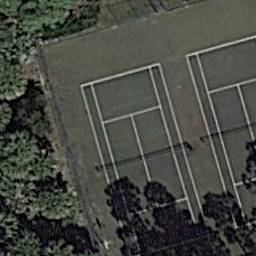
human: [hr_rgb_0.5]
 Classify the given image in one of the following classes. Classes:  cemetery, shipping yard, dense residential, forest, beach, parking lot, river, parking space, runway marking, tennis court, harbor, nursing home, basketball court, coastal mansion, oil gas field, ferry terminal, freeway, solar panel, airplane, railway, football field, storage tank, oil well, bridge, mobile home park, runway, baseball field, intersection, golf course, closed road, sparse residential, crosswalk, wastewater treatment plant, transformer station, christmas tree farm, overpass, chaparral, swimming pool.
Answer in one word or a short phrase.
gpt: basketball court